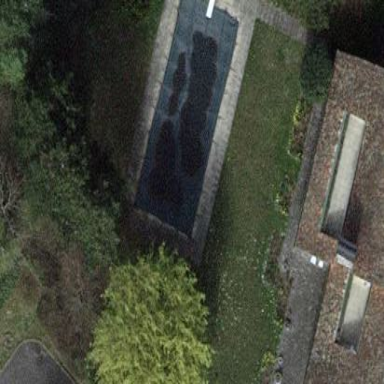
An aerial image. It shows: Swimming pool located in leisure land.